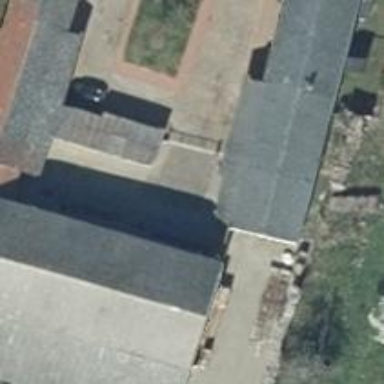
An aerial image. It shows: Building with gabled grey roof. The roof orientation is along the building.